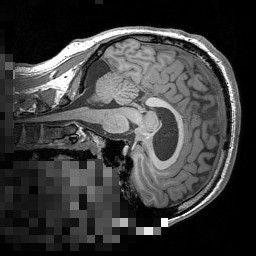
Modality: T1w
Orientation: sagittal
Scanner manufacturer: siemens
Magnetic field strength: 3 T
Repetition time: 1.5 s
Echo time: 0.00291 s